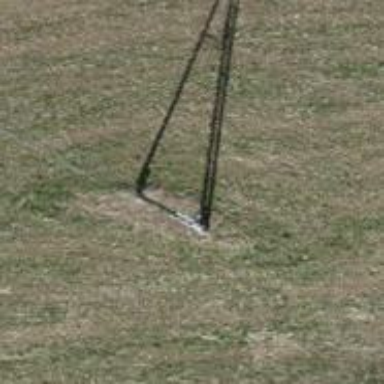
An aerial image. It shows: Power pole.